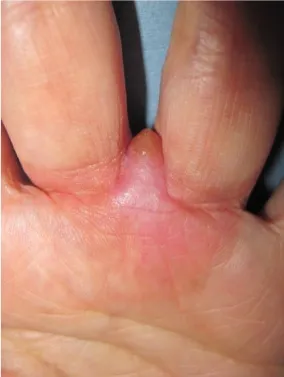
Photograph at first visit. Soft tissue mass with redness located between the middle and ring finger (A, B).
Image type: medical_photograph (skin_photograph)